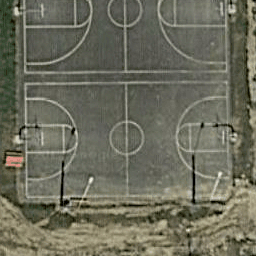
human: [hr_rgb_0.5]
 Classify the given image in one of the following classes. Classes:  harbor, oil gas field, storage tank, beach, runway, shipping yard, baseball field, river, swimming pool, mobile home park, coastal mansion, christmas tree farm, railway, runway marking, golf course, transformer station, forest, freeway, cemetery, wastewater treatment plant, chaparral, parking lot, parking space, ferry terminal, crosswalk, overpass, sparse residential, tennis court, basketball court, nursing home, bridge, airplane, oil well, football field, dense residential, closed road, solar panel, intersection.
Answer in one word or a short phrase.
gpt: basketball court